Platform: macOS
Application: Arc Browser
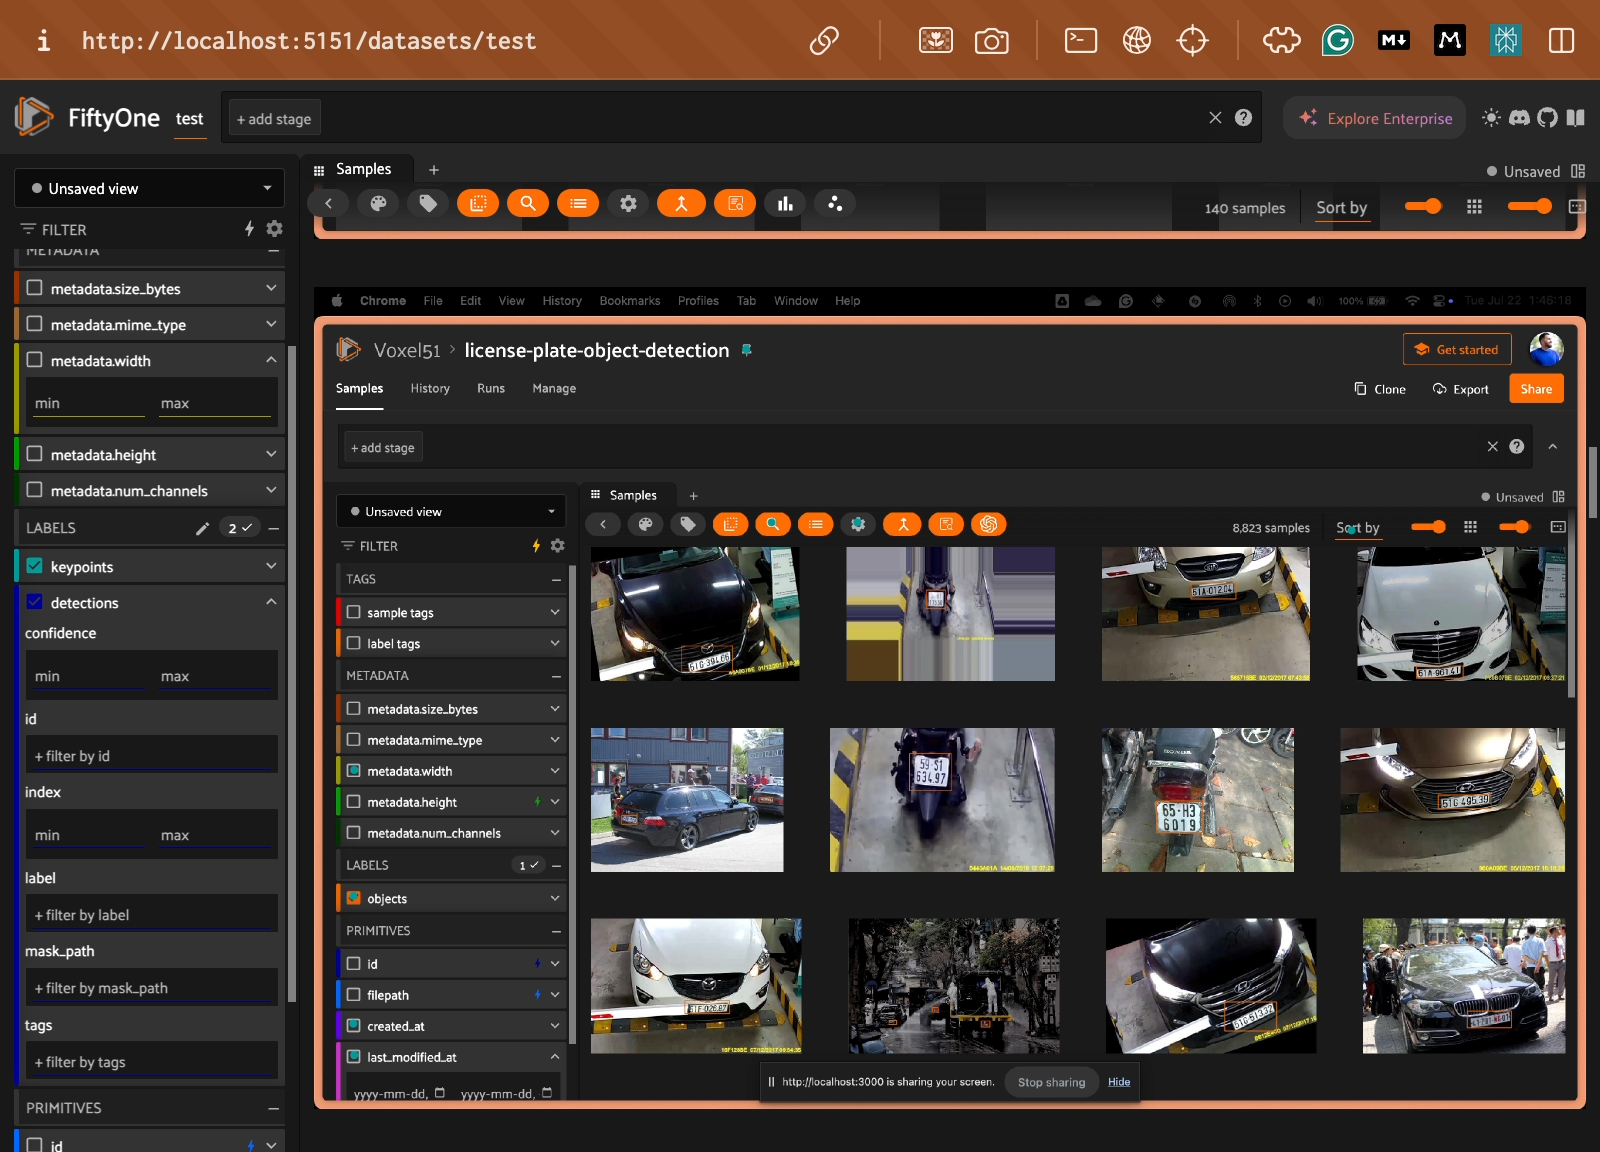
task_description: Show available filter options for the keypoints field in the labels group of the sidebar
action_type: click
element_info: Icon
steps_since_start: 1